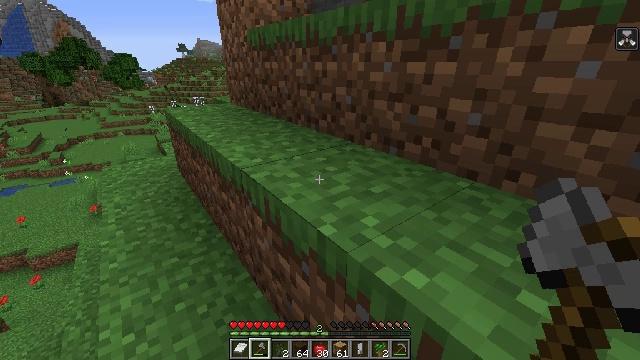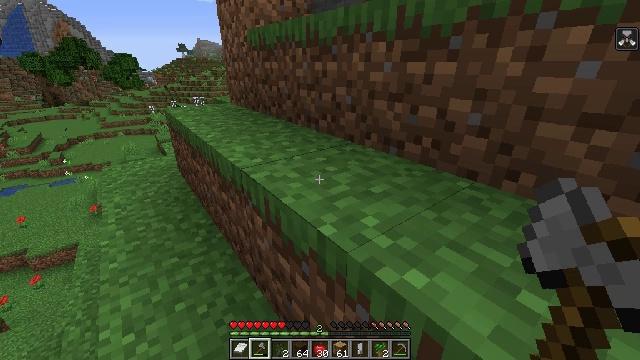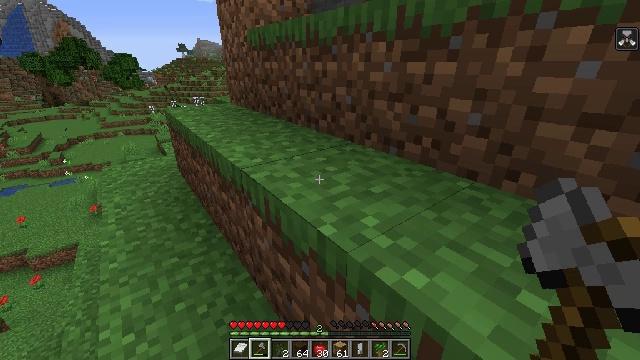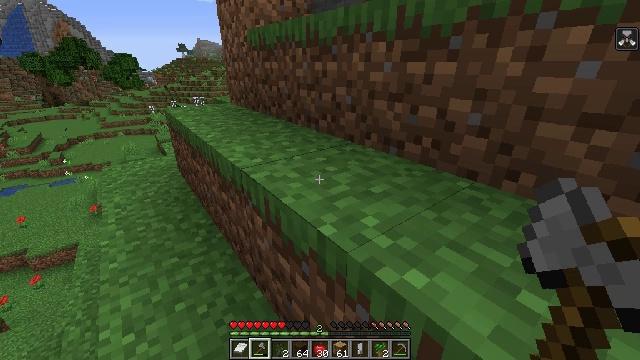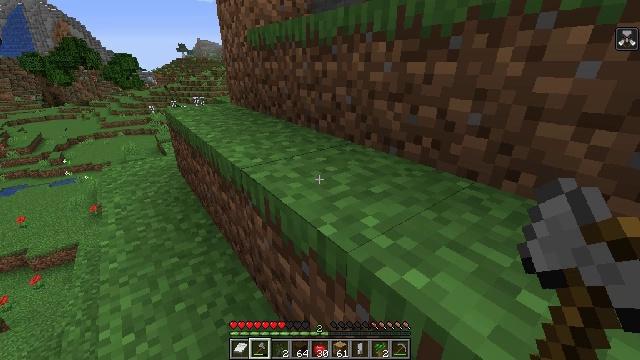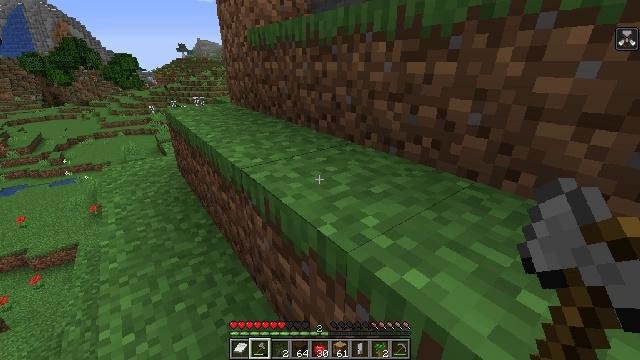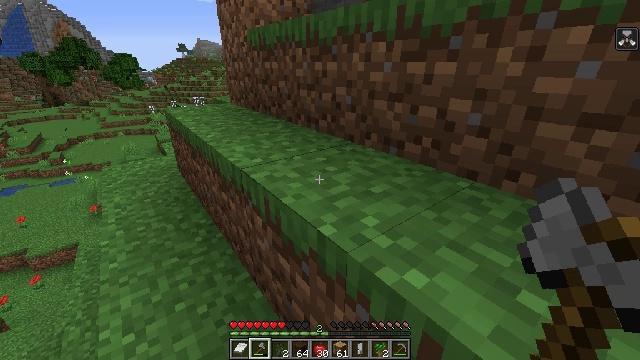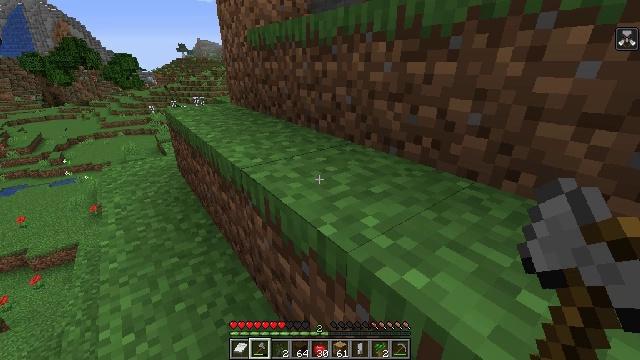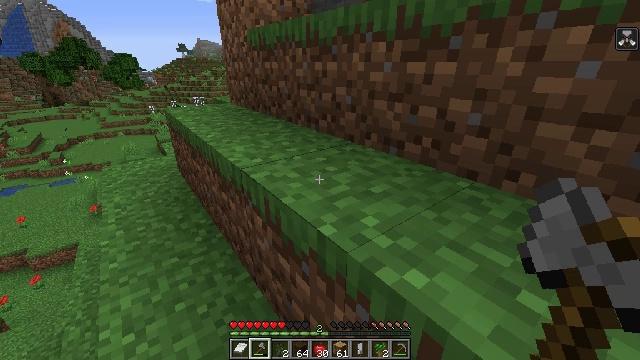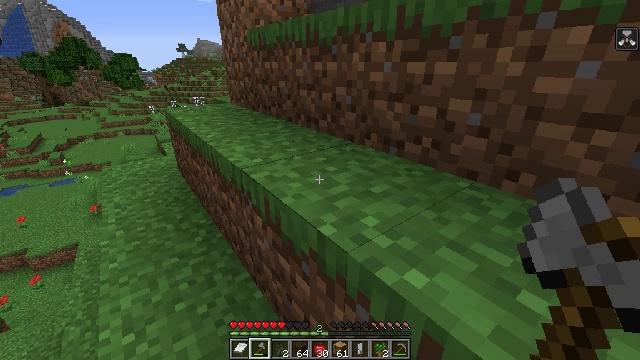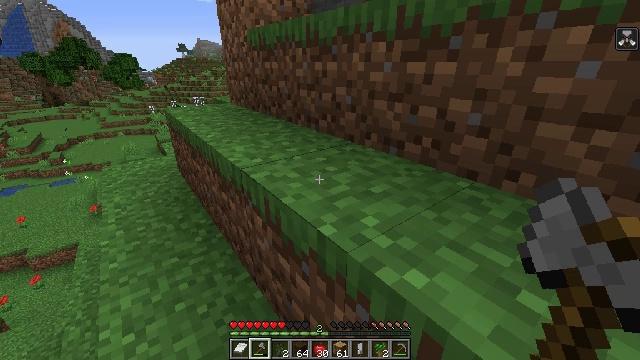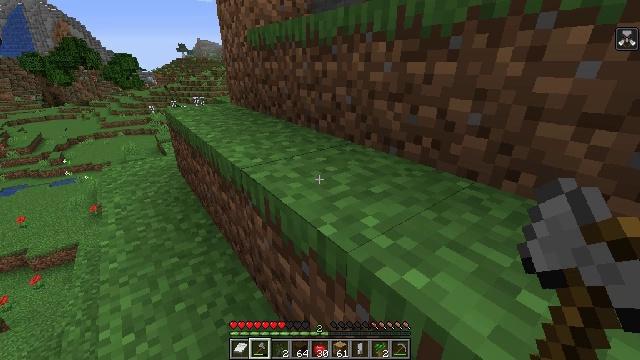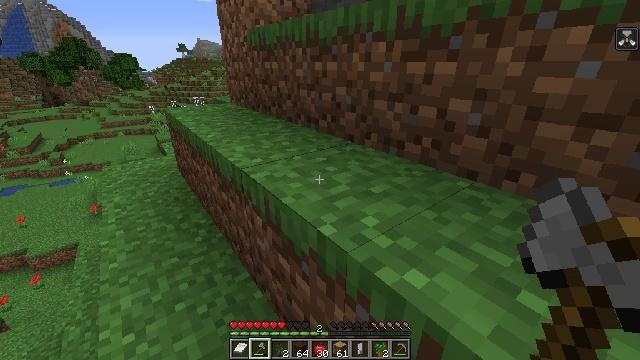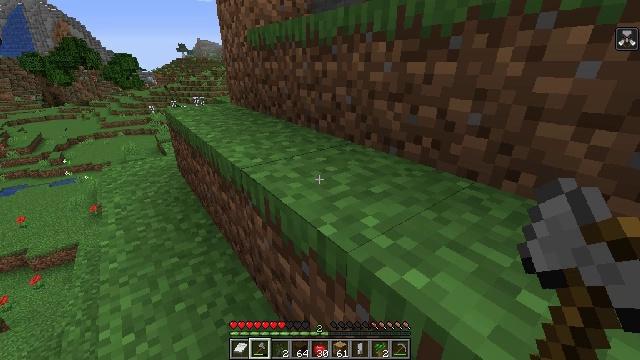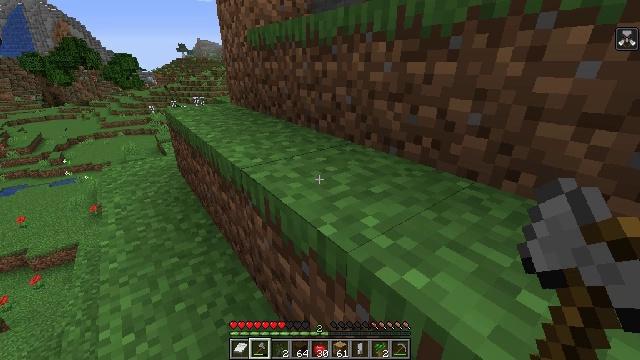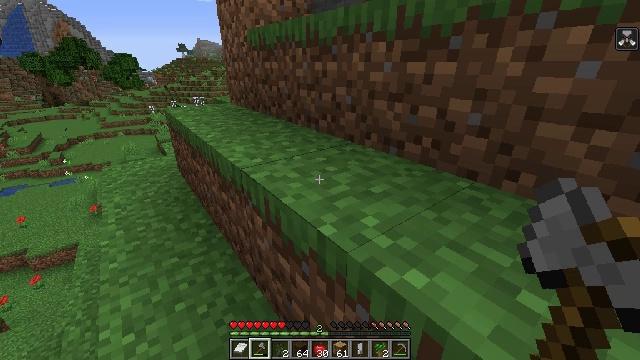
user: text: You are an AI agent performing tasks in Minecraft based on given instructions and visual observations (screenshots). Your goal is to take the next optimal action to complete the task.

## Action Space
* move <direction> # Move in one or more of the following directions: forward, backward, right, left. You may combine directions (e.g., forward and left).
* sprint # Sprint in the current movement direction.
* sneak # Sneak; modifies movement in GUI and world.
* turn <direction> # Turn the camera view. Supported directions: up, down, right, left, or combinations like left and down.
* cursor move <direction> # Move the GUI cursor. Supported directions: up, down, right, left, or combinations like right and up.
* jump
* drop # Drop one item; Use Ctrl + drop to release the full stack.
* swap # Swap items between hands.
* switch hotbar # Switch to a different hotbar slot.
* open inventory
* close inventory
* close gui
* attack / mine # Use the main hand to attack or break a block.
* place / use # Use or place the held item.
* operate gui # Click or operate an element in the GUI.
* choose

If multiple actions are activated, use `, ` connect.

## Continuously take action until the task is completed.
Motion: motion action
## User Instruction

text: Harvest dark oak leaves for decorative purposes.
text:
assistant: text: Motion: no_op
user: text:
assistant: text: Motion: no_op
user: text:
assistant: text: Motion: no_op
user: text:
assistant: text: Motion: no_op
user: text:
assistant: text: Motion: no_op
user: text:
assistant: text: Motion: no_op
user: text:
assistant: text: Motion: no_op
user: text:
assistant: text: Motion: no_op
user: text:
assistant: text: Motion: no_op
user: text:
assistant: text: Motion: no_op
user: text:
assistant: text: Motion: no_op
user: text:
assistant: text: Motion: no_op
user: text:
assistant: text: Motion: no_op
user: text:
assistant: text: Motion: no_op
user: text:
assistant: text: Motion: no_op
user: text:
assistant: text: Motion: no_op
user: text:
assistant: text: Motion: no_op
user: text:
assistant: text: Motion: no_op
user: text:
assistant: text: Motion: no_op
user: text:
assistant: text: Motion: no_op
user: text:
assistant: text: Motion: no_op
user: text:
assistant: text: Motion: no_op
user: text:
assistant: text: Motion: no_op
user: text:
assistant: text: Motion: no_op
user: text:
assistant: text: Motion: no_op
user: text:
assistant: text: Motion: no_op
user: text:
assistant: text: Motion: no_op
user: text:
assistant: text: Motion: no_op
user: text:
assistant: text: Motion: no_op
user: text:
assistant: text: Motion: no_op